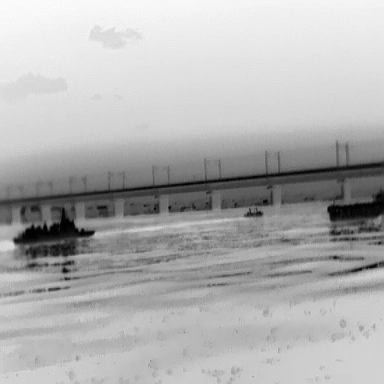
There is a warship in the infrared image.